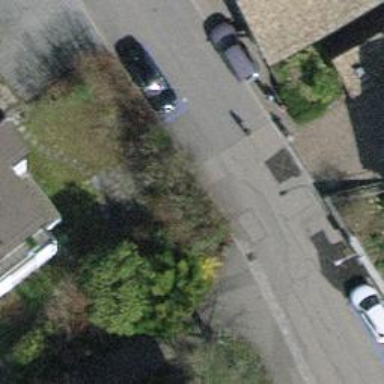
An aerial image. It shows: Kerb barrier.